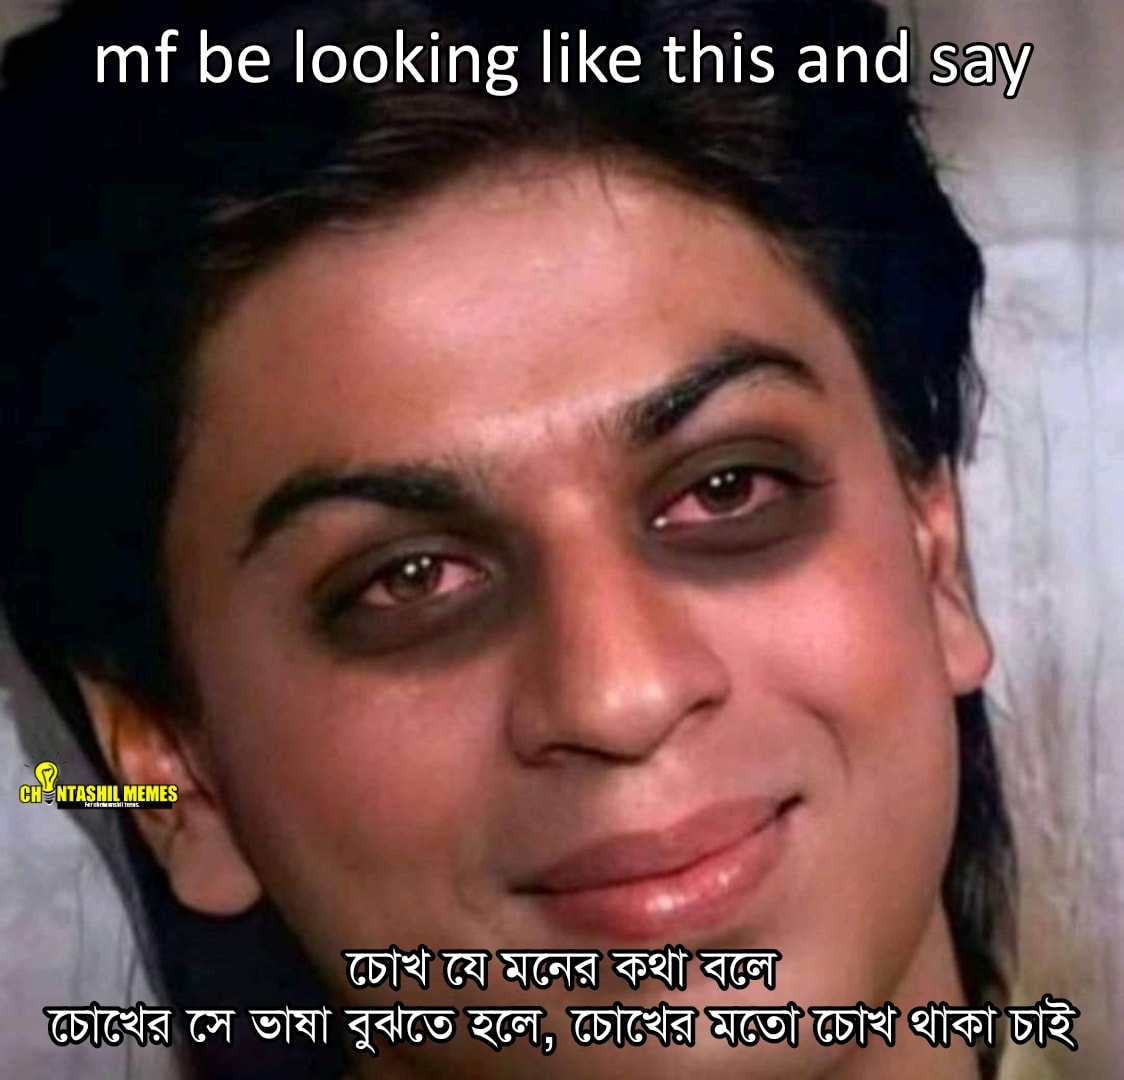
Caption: mf be looking like this and say    চোখ যে মনের কথা বলে চোখের সে ভাষা বুঝতে হলে,  চোখের মতো চোখ থাকা চাই
Label: non-hate